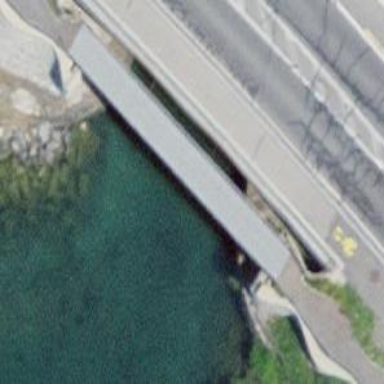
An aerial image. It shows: Footway bridge with metal surface.